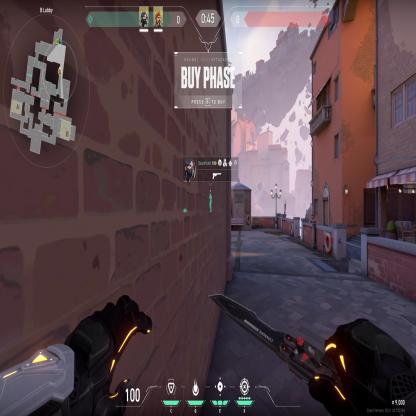
Label: dropped spike ; teammate